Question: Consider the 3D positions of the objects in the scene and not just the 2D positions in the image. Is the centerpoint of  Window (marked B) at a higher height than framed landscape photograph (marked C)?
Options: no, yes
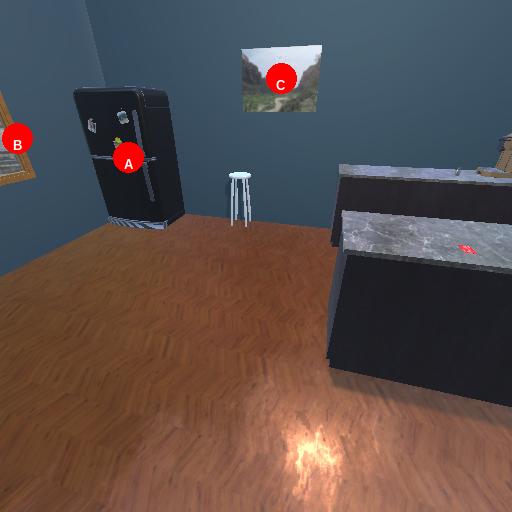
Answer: no